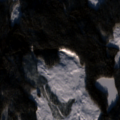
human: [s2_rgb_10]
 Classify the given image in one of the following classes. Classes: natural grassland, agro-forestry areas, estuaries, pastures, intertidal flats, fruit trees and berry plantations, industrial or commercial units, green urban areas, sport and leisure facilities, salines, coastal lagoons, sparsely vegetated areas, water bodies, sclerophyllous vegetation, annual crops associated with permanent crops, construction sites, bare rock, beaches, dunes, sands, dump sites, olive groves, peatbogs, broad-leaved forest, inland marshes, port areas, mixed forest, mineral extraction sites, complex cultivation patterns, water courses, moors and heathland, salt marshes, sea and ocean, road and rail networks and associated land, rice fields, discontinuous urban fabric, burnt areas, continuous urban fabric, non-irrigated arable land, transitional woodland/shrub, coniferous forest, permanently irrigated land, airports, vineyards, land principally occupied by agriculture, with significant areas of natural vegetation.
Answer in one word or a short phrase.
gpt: coniferous forest, transitional woodland/shrub